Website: home-depot
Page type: billing-address
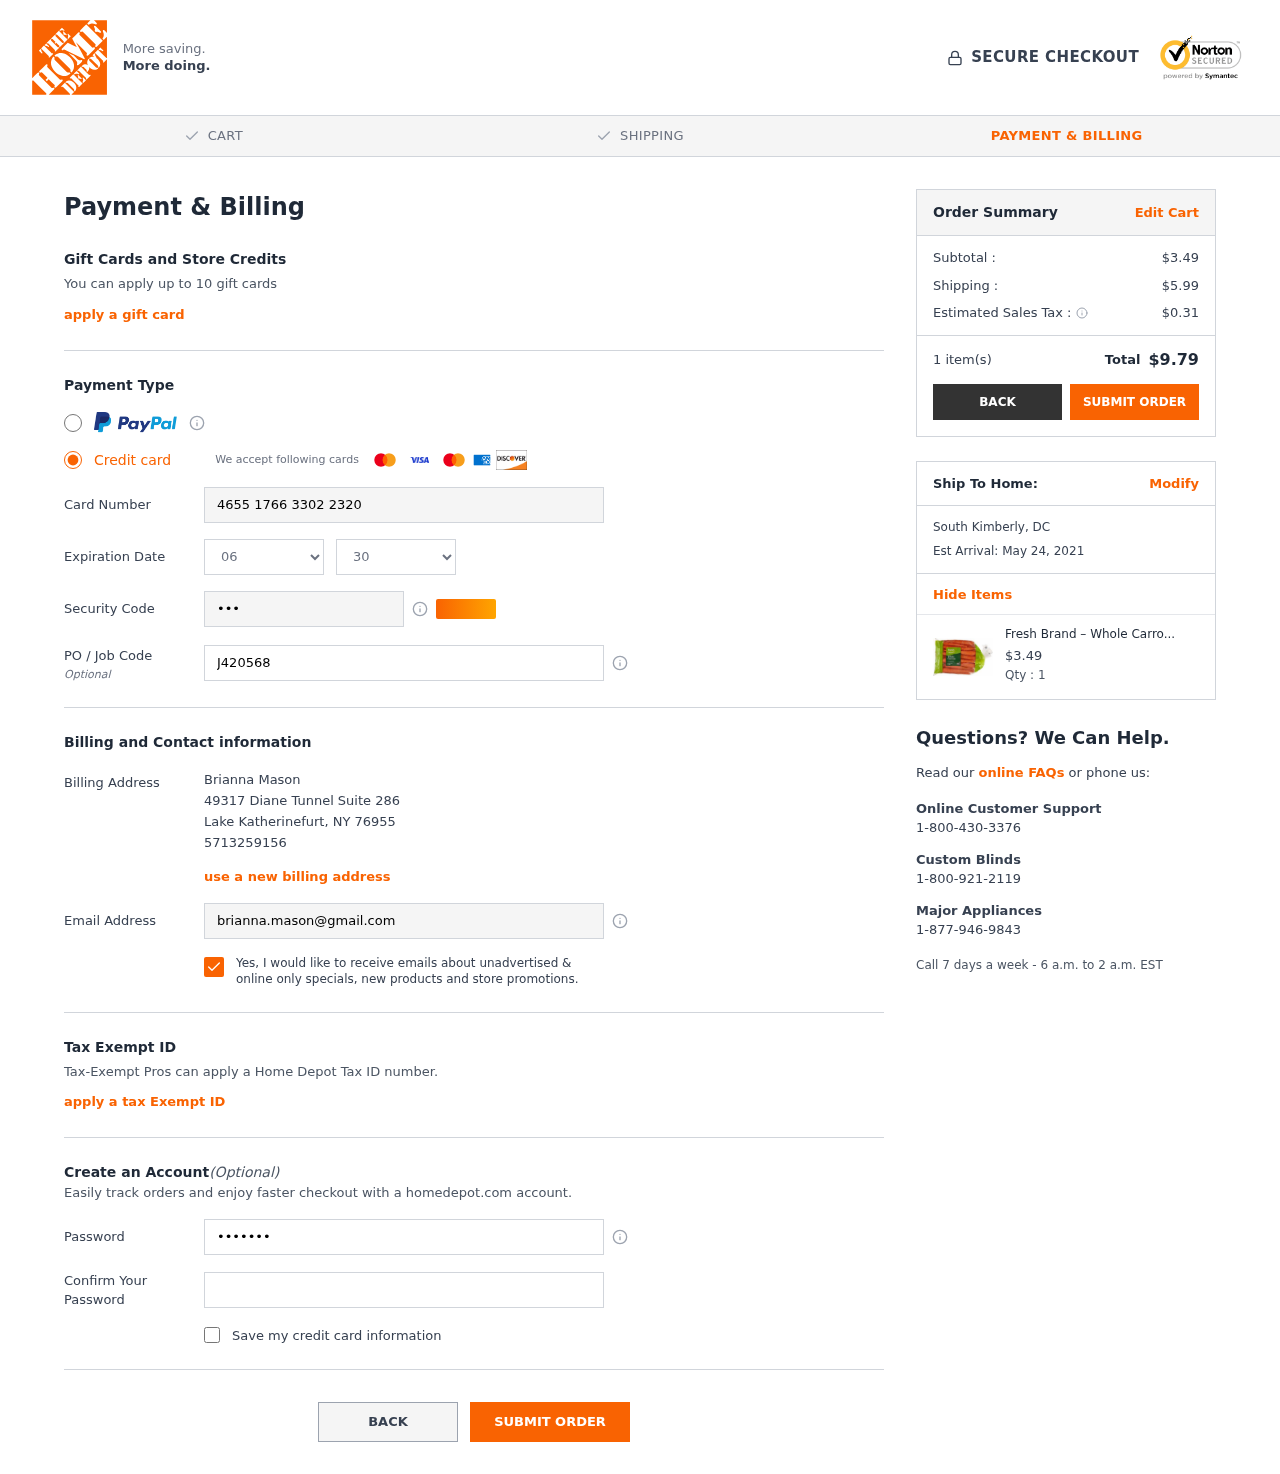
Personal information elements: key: PII_CARD_CVV
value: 590
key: PII_CARD_EXPIRY_MONTH
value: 06
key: PII_CARD_EXPIRY_YEAR
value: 30
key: PII_CARD_NUMBER
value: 4655 1766 3302 2320
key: PII_CITY
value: Lake Katherinefurt
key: PII_CITY2
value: South Kimberly
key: PII_EMAIL
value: brianna.mason@gmail.com
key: PII_FULLNAME
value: Brianna Mason
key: PII_JOB_CODE
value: J420568
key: PII_PHONE
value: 5713259156
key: PII_POSTCODE
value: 76955
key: PII_STATE_ABBR
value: NY
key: PII_STATE_ABBR2
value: DC
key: PII_STREET
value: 49317 Diane Tunnel Suite 286
Product elements: key: PRODUCT1_NAME
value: Fresh Brand – Whole Carrots, 5 lb
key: PRODUCT1_PRICE
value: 3.49
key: PRODUCT1_QUANTITY
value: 1
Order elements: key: ORDER_SUBTOTAL
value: $3.49
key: ORDER_SHIPPING_COST
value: $5.99
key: ORDER_TAX
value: $0.31
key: ORDER_NUM_ITEMS
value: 1 item(s)
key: ORDER_TOTAL
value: $9.79
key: ORDER_DELIVERY_DATE
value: Est Arrival: May 24, 2021